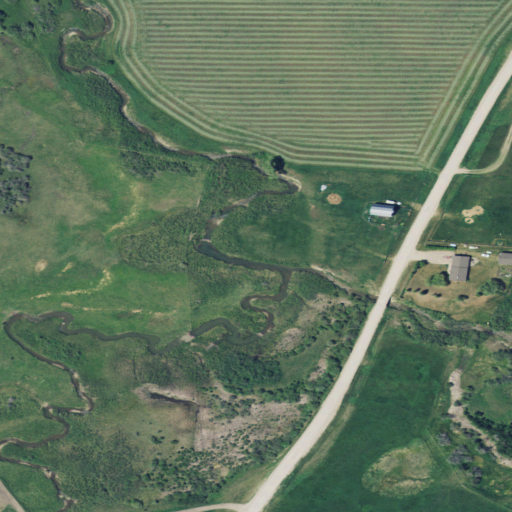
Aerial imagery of valley in Montana named Middle Fork Canyon containing woody wetlands, pasture, open development, herbaceous wetlands, low intensity development, cultivated crops, and deciduous forest